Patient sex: M
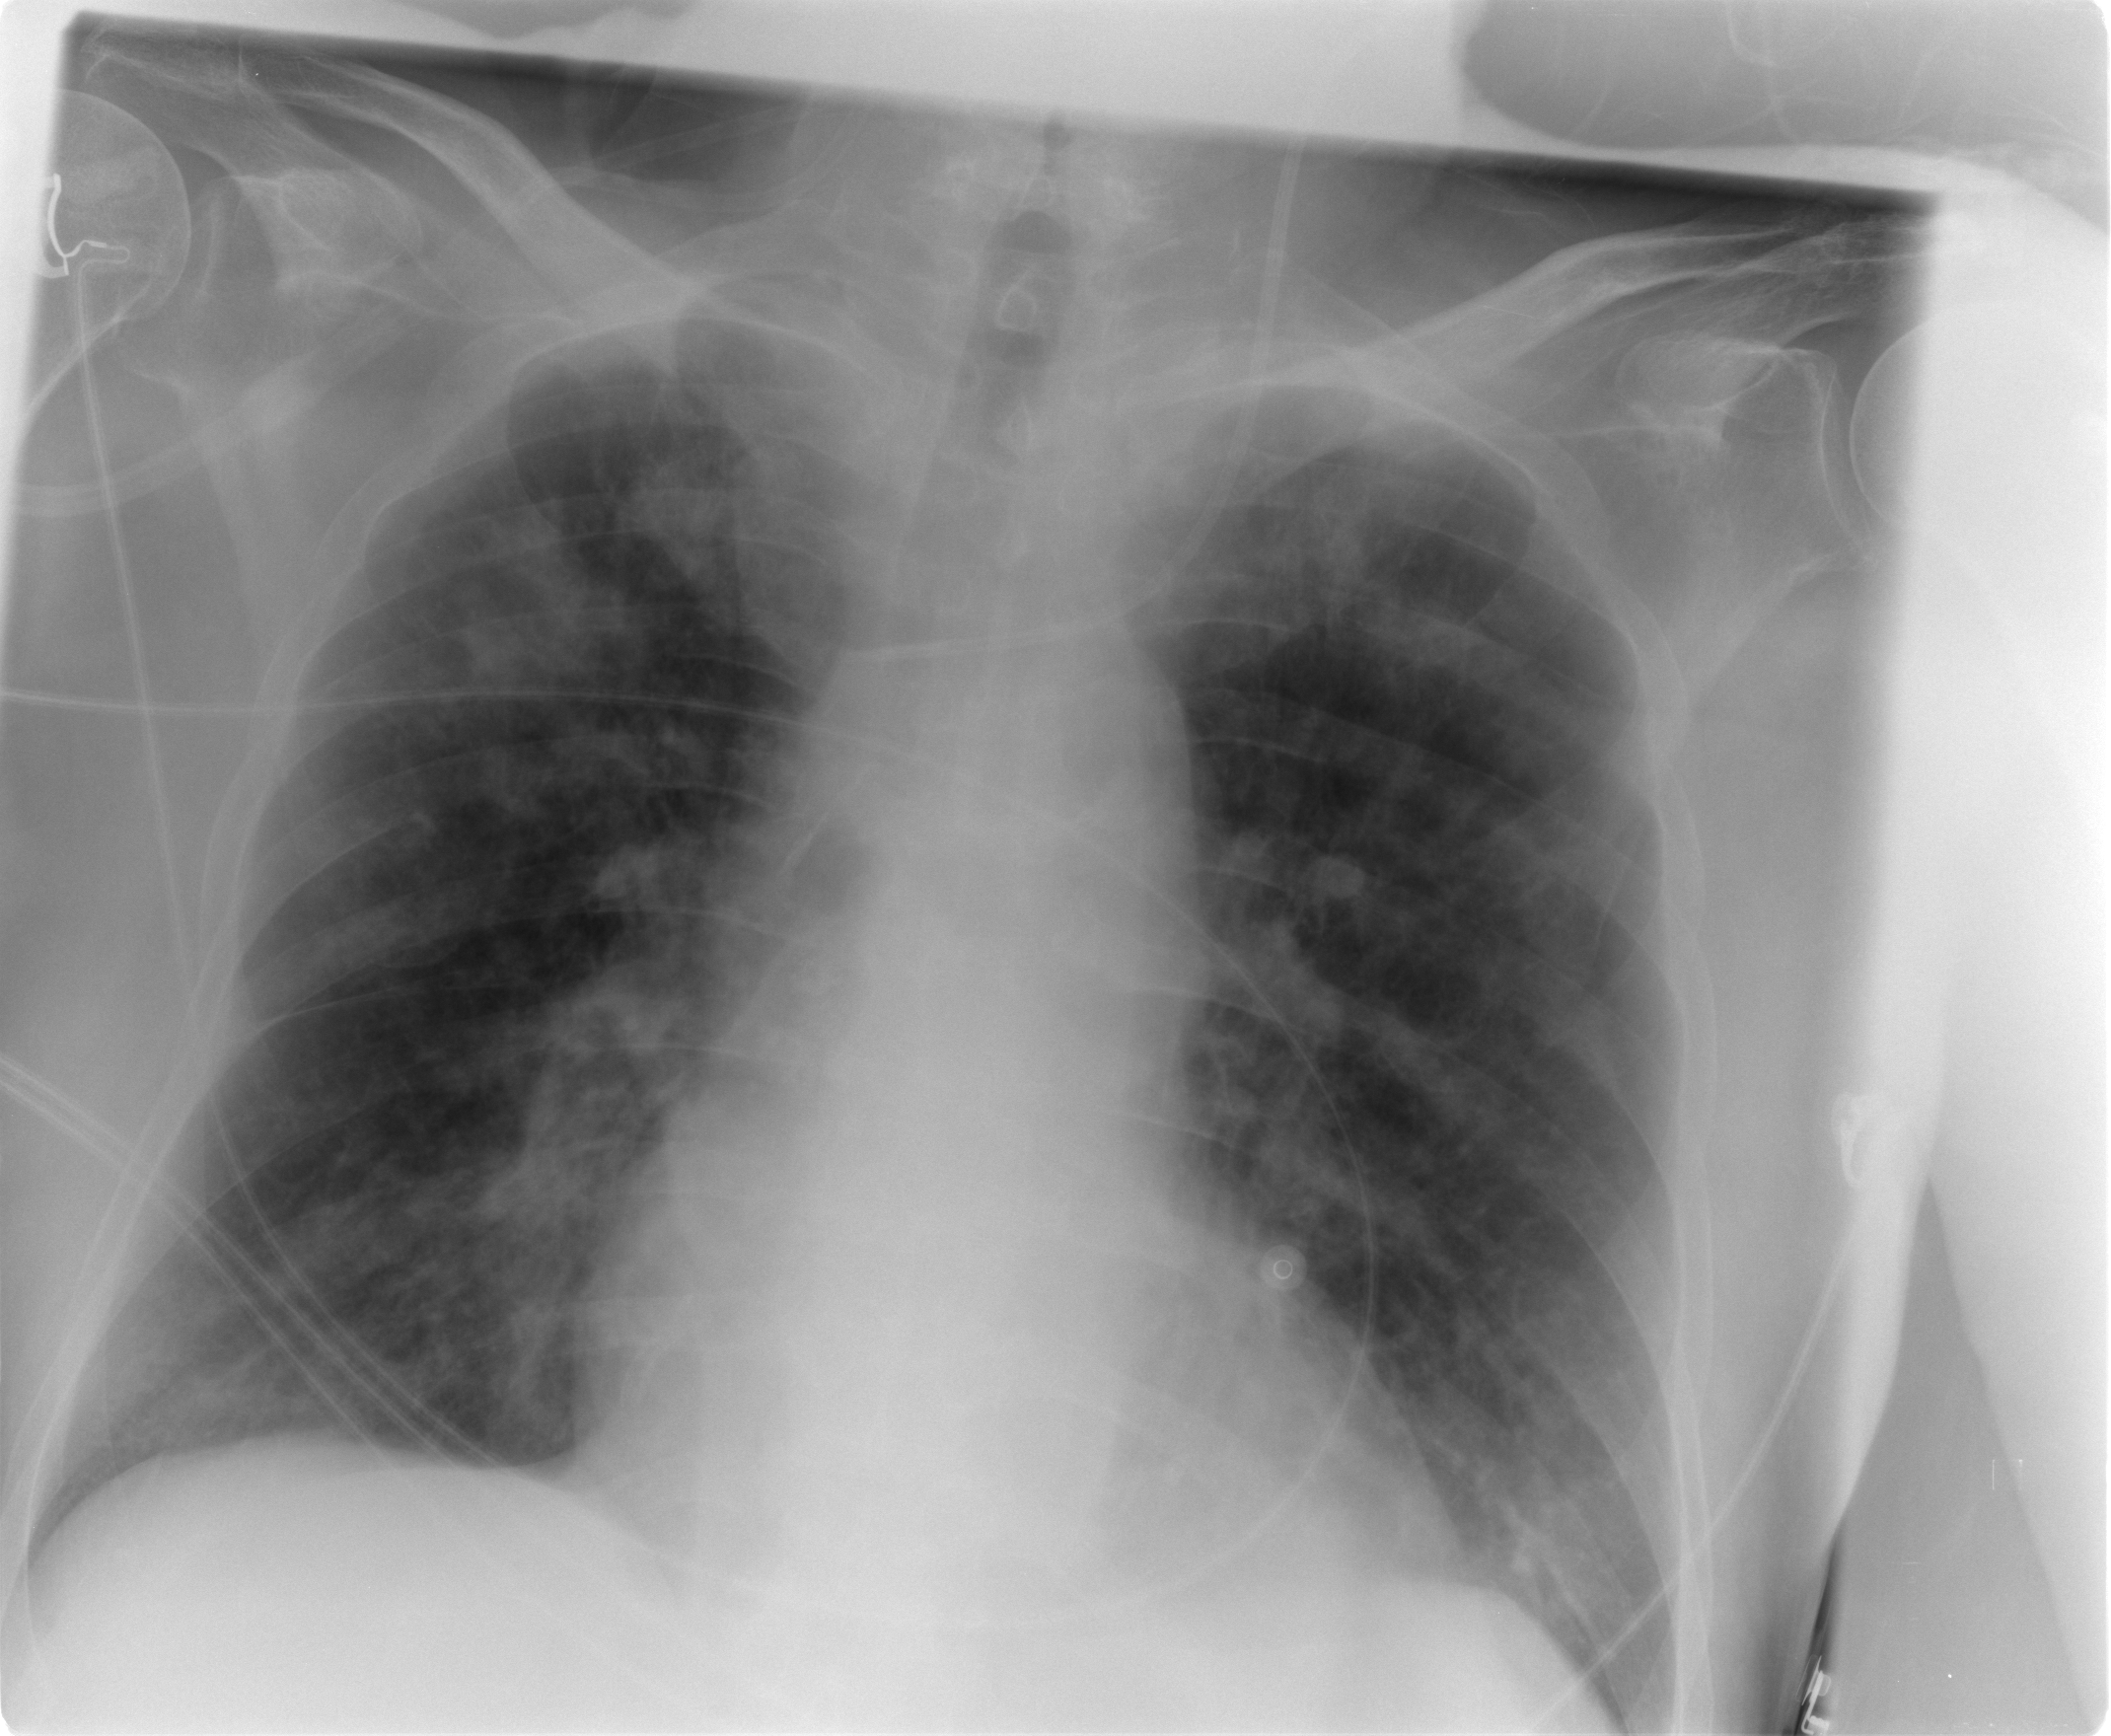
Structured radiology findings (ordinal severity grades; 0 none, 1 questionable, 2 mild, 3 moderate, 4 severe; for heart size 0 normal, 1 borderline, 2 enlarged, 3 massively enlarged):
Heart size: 0
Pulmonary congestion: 0
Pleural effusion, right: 0
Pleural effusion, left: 0
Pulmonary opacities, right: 2
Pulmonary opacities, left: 2
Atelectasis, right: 0
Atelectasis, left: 1